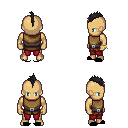
a pixel art fantasy rpg character, male body template, human, tanned skin, leather chest armor, red pants, raven mohawk hairstyle, bracelets, black slippers, four views (front, back, left, right), 2x2 character sprite sheet, small pixel art, hard edges, no anti-aliasing